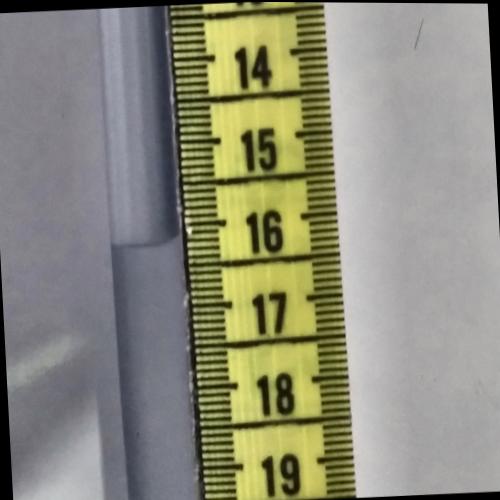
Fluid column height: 16.2 cm